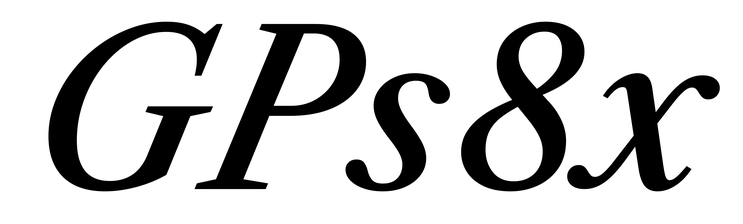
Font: LibreCaslonText-Italic_Medium_Italic